Question: I'm looking for a way to draw an infinite line (a line with no end, also known as a ray) through 2 points. I can draw a line between 2 points with Line2D, no problem here.
Next the infinite part needed a look. With my simple mind I thought, lets multiply the x and y coordinates from the second point with 100 and redraw the line. This works, but only in simple cases.
For example here is a case in which it produces lines with different angles:
'''
g.setColor(Color.red);
g2.setStroke(new BasicStroke(4.0f));
g2.draw(new Line2D.Double(0, 61.632653061218946, 944, 217.25510204080692));
g.setColor(Color.blue);
g2.setStroke(new BasicStroke(1.0f));
g2.draw(new Line2D.Double(0, 61.632653061218946, 944*10, 217.25510204080692*10));
'''
This will first draw a fat red line, next it will draw a blue thin line.
The blue line has a different angle compared the the red line. Here's a screenshot to illustrate this effect:

Does somebody know a way to fix this, or maybe a better way to draw a infinite line through 2 points?
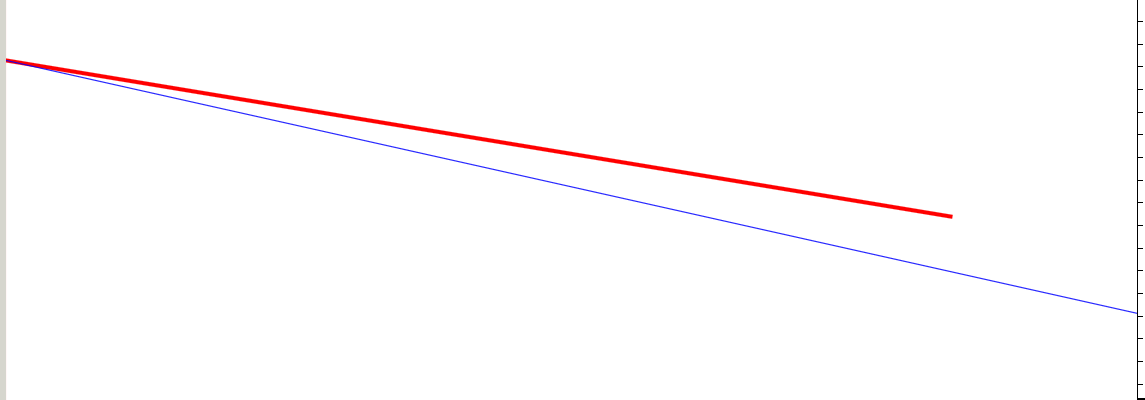
Answer: Let's do the math for a second.
- '(0, 61.632653061218946)-(944, 217.25510204080692)''rise/run''m = 0.16485428917329234533898305084746'- '(0, 61.632653061218946)-(9440, <PHONE>0692)''m = 0.22361423382911549300847457627119'
What you need to do is the line. You cannot just multiply both coordinates of one of the points by 10. First determine either an x or a y beyond the bounds of your canvas, then .
How do you do this?
1. First, get the equation for the line. A line is defined by y=m*x+b, where m is the slope, and b is the y-intercept. We already know how to calculate the slope (rise/run = y2 - y1 / x2 - x1). We get 0.16485428917329234533898305084746 Plug in the slope and solve for b (y - m*x), you get 61.632653061218946. In your case you already have this value as the y-intercept is the y-coordinate when x=0. You then get the equation y = 0.16485428917329234533898305084746 * x + 61.632653061218946
2. Now, pick a sufficiently large x, say 10000. Plug this value in and solve for y. You get <PHONE>1423993898305084746.
3. Finally, draw your line to this new point, (0, 61.632653061218946)-(10000,<PHONE>1423993898305084746)
Great, now let's generalize this.
- '(x1, y1)''(x2, y2)''(10000, y3)'- 'y3 = m*x3 + b''y3 = m * 10000 + b'- 'b = y - m * x''y3 = m * 10000 + y1 - m * x1'- 'm''y3 = m * (10000 + x1) - y1'- 'm = (y2 - y1) / (x2 - x1)''y3 = ((y2 - y1) / (x2 - x1)) * (10000 + x1) - y1'
If your line doesn't start at 'x = 0', you will need to repeat this process for 'x = 0', meaning you should plot a line '(0, ((y2 - y1) / (x2 - x1)) * x1 - y1)-(10000,((y2 - y1) / (x2 - x1)) * (10000 + x1) - y1)'.
Note: If 'x2 - x1' is 0, you have an infinite slope. This is a vertical line, and you'll have to handle this case separately.